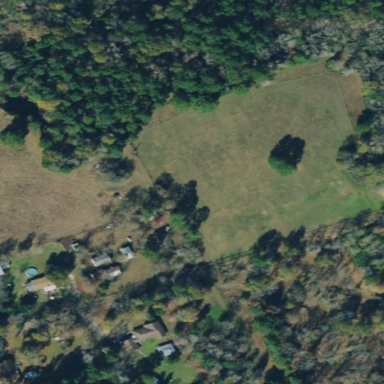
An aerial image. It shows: Pasture area used as meadow.